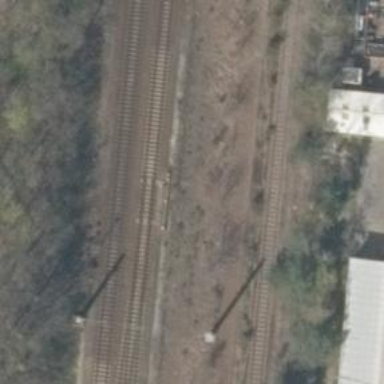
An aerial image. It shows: Abandoned railway yard is depicted.